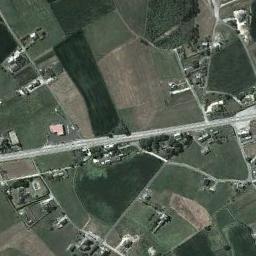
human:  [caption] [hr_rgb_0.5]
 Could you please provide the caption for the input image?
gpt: The rectangular farmland is next to some trees .

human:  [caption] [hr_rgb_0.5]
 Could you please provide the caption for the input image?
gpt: Some rectangular farmlands of different sizes are on the ground and lots of houses are surrounded by these farmlands .

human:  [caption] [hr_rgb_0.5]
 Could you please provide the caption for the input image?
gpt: There are rectangular farmlands of varying sizes .

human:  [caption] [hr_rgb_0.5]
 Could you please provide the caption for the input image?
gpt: Many pieces of rectangular farmland of various sizes mixed with dark green, light green, and tan mixed rectangles, With buildings around .

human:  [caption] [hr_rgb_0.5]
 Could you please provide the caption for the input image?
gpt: There are many buildings and green rectangular farmlands .